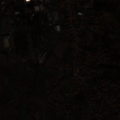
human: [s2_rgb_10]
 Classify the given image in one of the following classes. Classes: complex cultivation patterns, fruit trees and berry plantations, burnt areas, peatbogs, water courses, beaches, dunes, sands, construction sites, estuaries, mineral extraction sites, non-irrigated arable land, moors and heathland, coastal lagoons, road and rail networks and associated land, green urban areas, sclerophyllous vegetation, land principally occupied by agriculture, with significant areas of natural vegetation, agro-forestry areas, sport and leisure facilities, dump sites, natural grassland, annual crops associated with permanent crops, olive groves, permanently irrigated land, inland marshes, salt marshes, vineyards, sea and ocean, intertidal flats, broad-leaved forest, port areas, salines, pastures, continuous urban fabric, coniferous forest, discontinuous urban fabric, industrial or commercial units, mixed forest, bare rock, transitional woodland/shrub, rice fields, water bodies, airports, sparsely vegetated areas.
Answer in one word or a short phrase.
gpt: discontinuous urban fabric, industrial or commercial units, non-irrigated arable land, complex cultivation patterns, land principally occupied by agriculture, with significant areas of natural vegetation, transitional woodland/shrub